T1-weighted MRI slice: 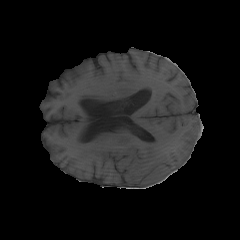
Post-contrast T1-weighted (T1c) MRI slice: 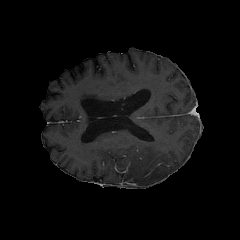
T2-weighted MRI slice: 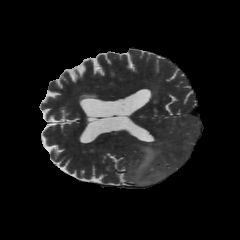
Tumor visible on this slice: yes